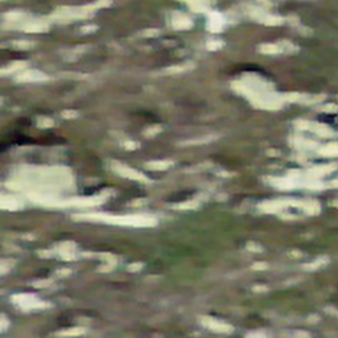
Label: other